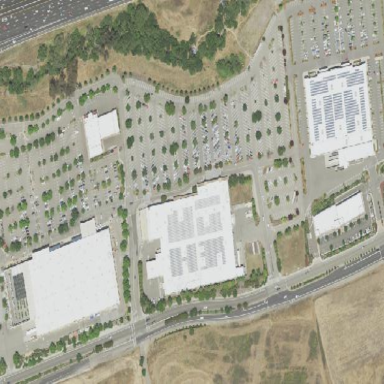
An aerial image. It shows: Commercial area.